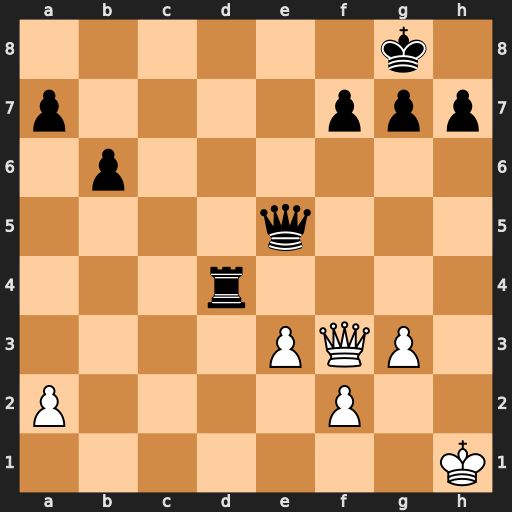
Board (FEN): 6k1/p4ppp/1p6/4q3/3r4/4PQP1/P4P2/7K
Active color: w
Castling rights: -
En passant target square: -
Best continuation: Qa8+ Rd8 Qxd8+ Qe8 Qxe8#